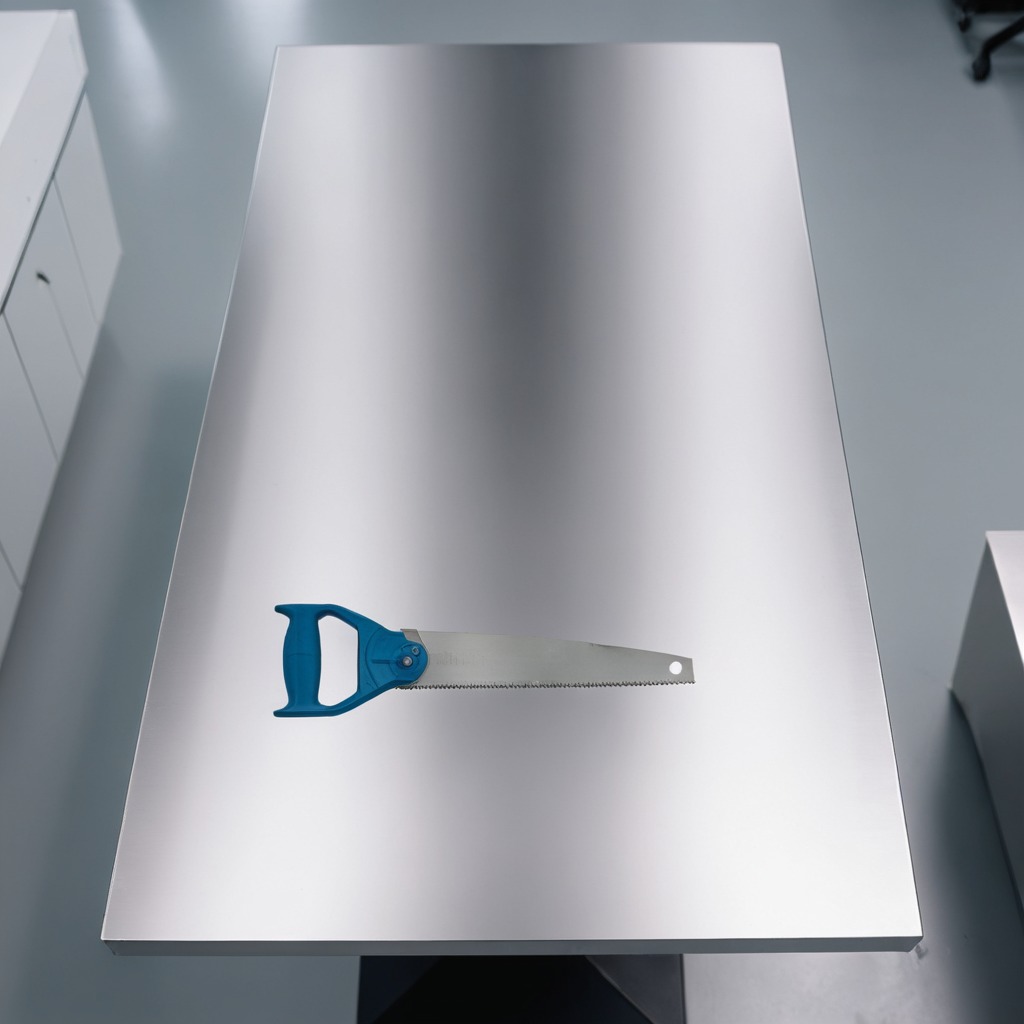
A metal saw is lying on the stainless steel table.